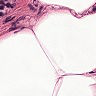
Metastatic tissue present: no